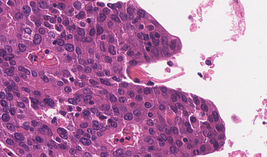
Tumor epithelial tissue: yes
Tumor-associated stroma tissue: no
Normal tissue: no